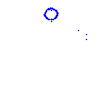
Particle: pion